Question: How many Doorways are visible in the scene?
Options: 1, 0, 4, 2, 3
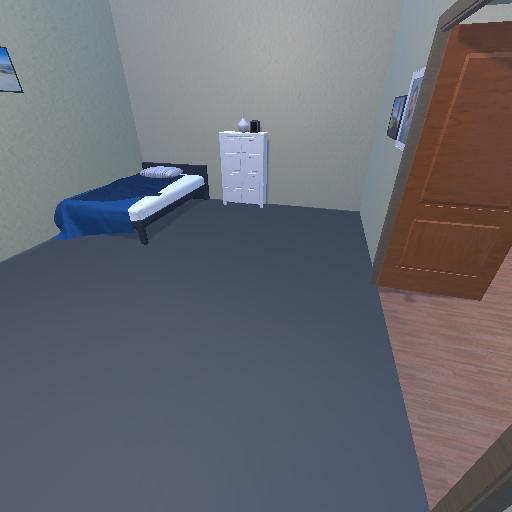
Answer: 1